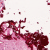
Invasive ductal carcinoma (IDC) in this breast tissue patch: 0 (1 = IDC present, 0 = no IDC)